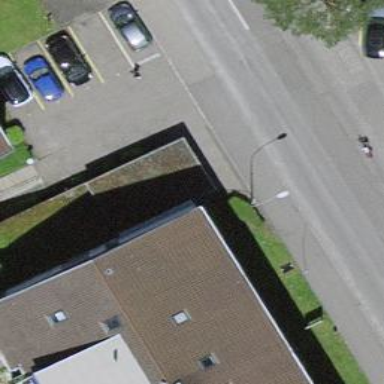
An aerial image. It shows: View of roof of building.